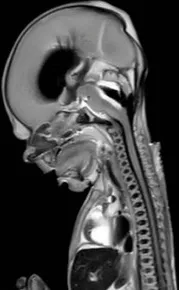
Postmortem magnetic resonance imaging showing extensive ventricular dilatation and blood in the 4th ventricle in T2-weighted midsagittal plane , intraventricular blood in the right ventricle.
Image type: radiology (mri)